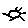
Label: sun